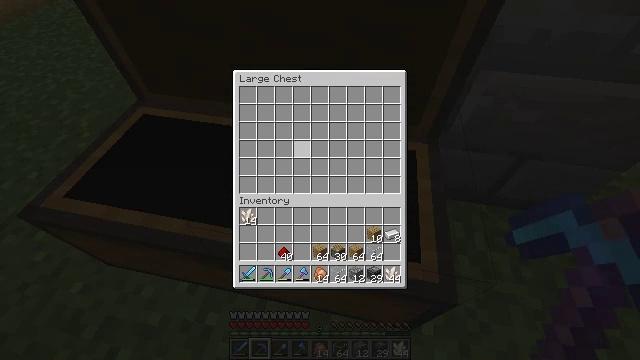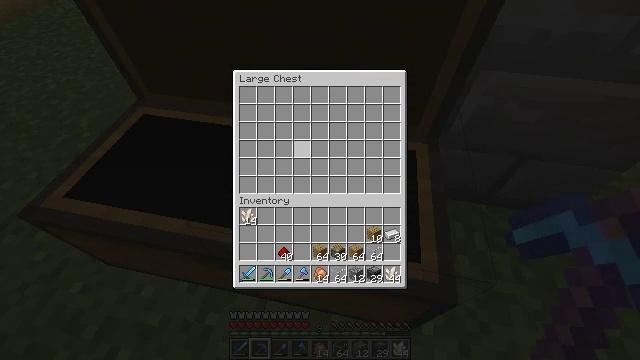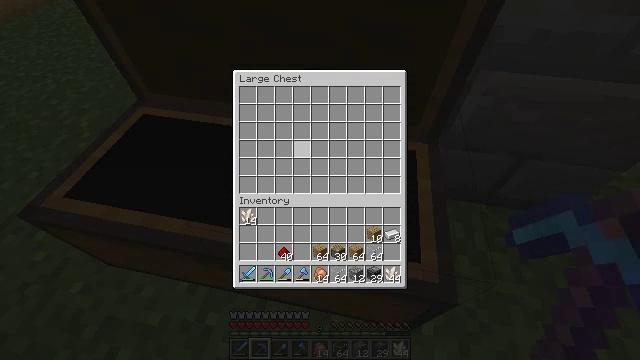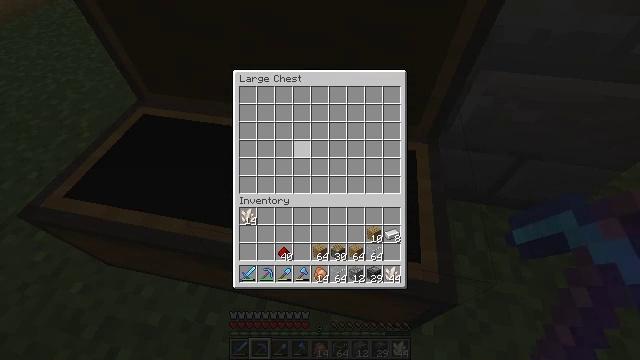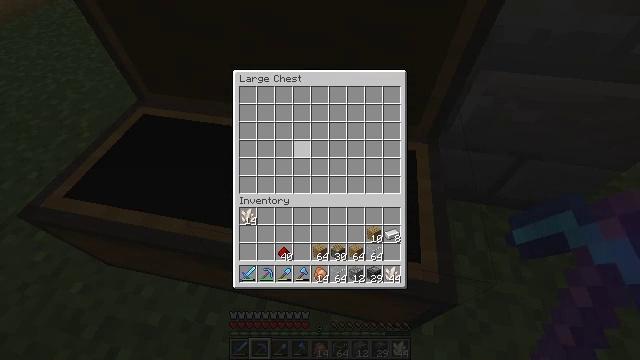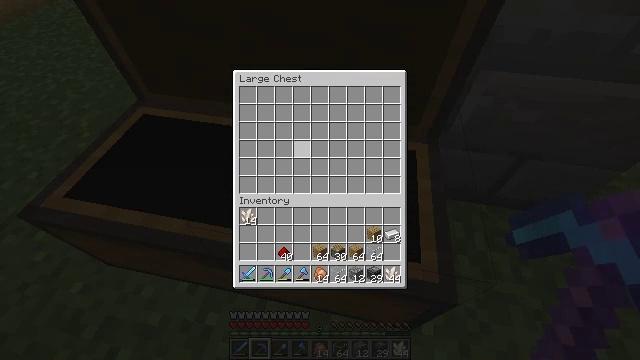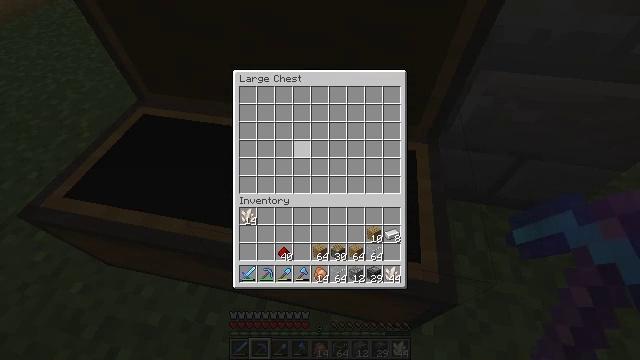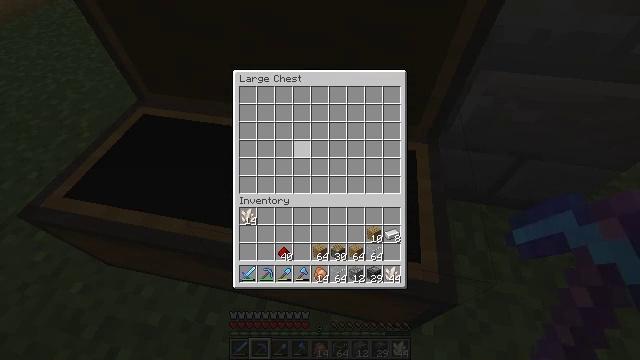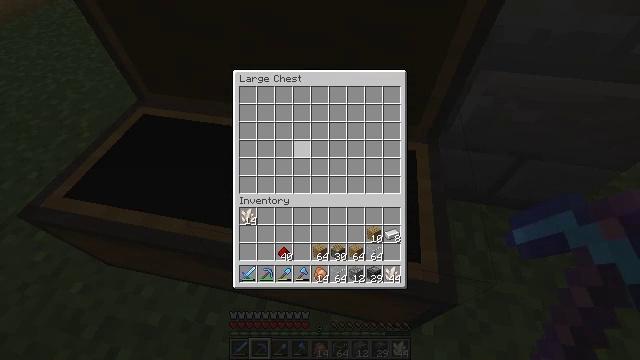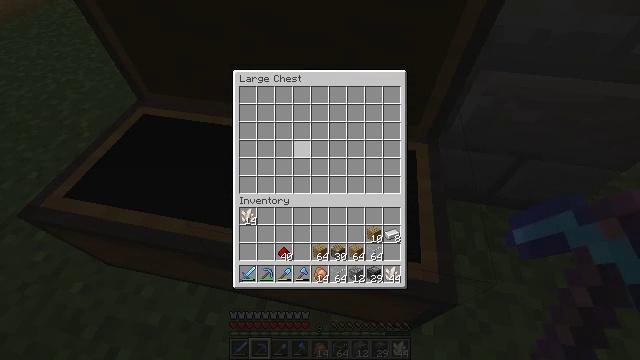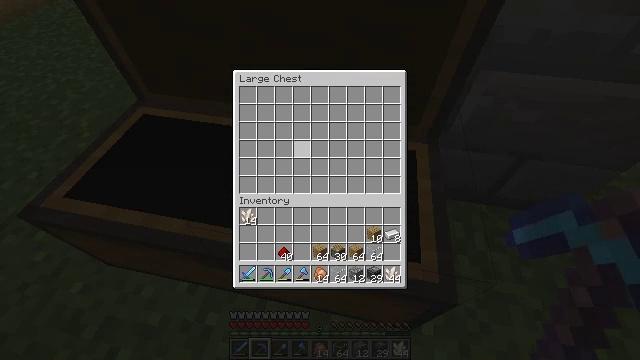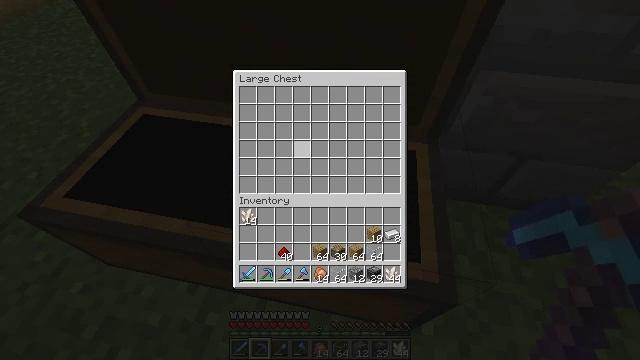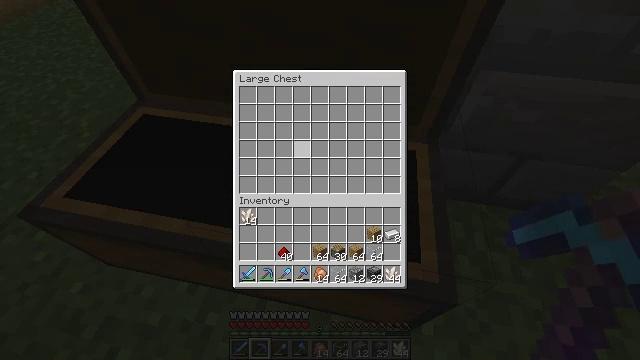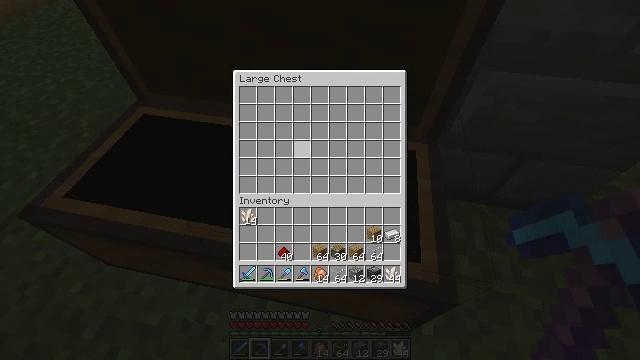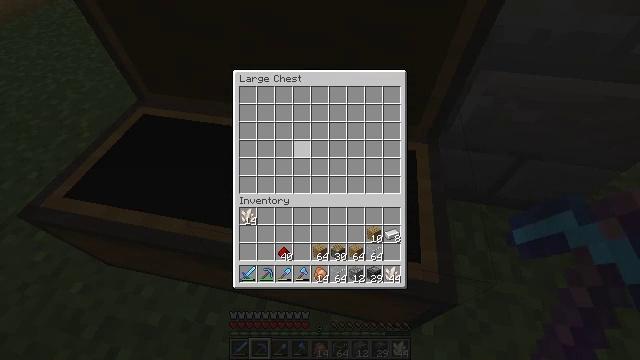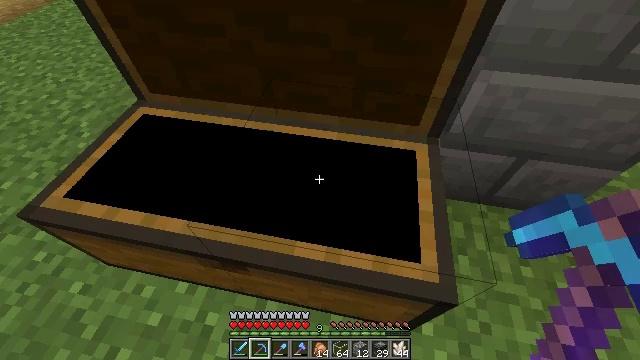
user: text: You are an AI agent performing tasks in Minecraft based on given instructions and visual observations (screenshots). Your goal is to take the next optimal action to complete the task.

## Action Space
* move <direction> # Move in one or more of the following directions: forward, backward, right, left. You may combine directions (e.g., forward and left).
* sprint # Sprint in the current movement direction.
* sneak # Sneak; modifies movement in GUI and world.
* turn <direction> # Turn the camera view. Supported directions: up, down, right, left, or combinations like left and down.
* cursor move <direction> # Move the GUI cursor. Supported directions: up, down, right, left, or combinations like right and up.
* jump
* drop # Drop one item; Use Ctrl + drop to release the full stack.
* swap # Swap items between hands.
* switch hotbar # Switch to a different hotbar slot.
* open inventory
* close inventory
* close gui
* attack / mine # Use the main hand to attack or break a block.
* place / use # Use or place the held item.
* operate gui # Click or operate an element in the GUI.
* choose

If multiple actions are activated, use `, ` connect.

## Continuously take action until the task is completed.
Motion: motion action
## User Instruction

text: Produce an observer by crafting at the table.
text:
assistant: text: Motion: no_op
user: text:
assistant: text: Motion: no_op
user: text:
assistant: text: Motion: no_op
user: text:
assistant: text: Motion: no_op
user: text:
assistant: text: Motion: no_op
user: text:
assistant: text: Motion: no_op
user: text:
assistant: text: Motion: no_op
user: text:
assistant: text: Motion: no_op
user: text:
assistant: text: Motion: no_op
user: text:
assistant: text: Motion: no_op
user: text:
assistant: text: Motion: no_op
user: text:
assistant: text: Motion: no_op
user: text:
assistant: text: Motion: no_op
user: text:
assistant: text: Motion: no_op
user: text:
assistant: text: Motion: no_op
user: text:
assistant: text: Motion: close gui
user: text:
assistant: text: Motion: no_op
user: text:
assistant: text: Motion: no_op
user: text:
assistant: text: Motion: no_op
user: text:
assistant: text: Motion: no_op
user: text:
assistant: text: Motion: no_op
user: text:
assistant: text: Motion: turn left and up
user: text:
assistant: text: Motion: turn left and up
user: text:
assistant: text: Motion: turn left and up
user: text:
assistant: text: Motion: turn left and up
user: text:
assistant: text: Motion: turn left and up
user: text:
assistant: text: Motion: move forward, turn left and up
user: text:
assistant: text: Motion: move forward, turn left and up
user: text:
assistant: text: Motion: move forward, turn left and up
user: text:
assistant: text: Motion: move forward, turn left and up